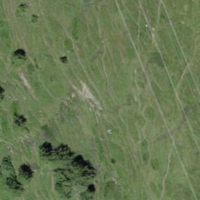
EUNIS habitat code: 25
Species observed at this site:
Senecio ovatus